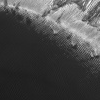
Atmospheric dust classification: not_dusty